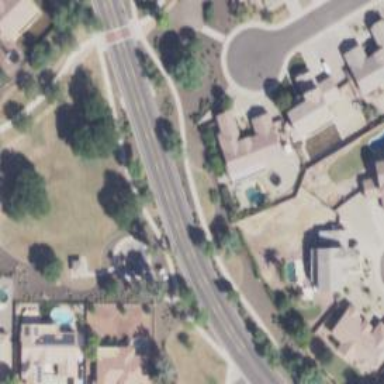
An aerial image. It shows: Residential road with asphalt surface. There is sidewalk on the left side.